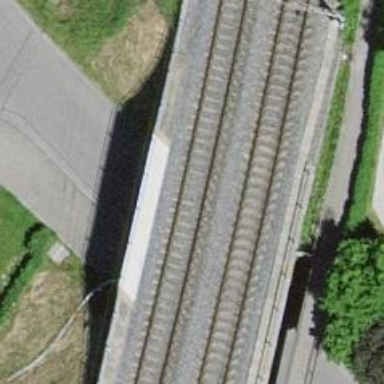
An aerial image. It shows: Bridge over electrified railway with contact lines.